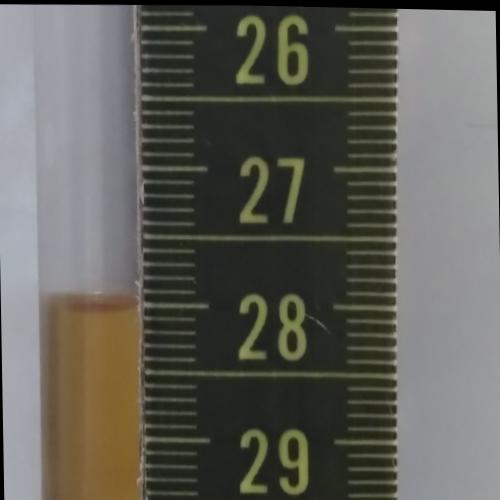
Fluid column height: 28.0 cm